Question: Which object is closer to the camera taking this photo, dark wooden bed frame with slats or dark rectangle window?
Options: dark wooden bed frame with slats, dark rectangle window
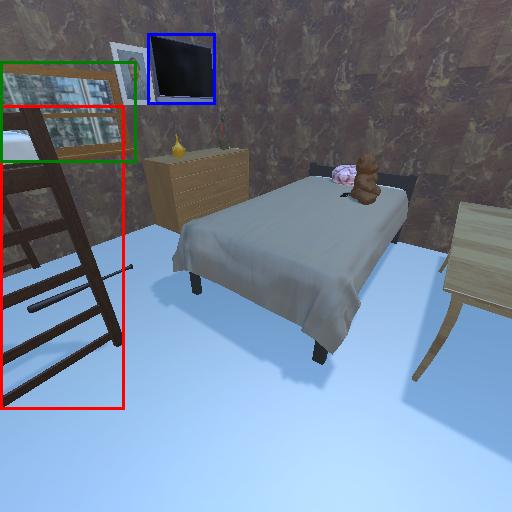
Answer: dark wooden bed frame with slats